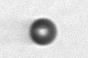
Label: bead